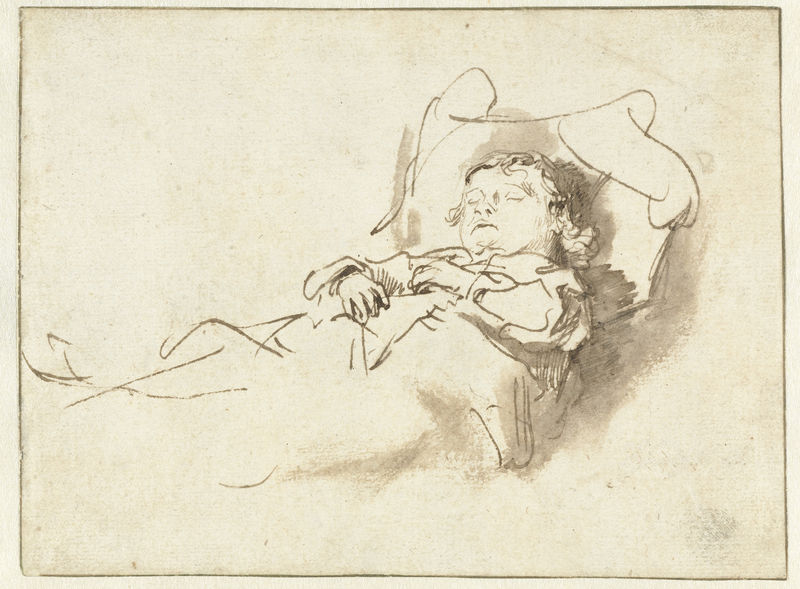
Titel: Slapend jongetje
Künstler: Rembrandt Harmensz. van Rijn
Standort: Amsterdam
Institution: Rijksmuseum
Schlagwörter: hand, kopf, mann, schatten, schlaf, grau, mund, nase, skizze, zeichnung, alt, augen, tod, tot, hände, haare, decke, kind, locken, schlafen, schlafend, kissen, bett, laviert, tusche, schaf, krank, schwarz-weiß, totenbett, schlafender, friedlich, tuschezeichnung, zeichnug, liegender, schlafanzug, schlummern, im bett, träumer, liegt im bett, im bett liegend